Aerial crown-view tile of a tropical tree (Barro Colorado Island, Panama), acquired 20240918:
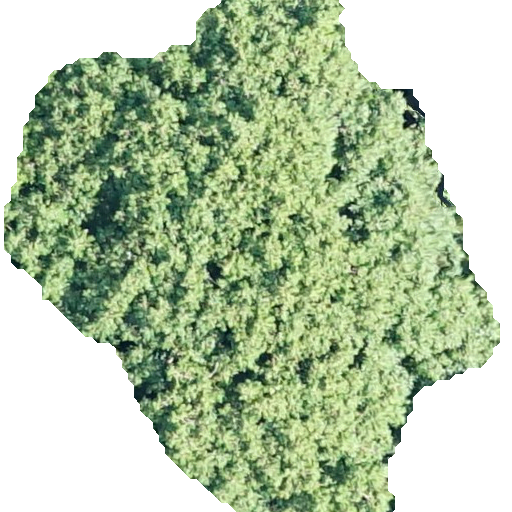
Species: Guarea guidonia
GBIF accepted scientific name: Guarea guidonia
Crown area: 273.725 m²